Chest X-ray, PA view. Patient: 38 years old, sex F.
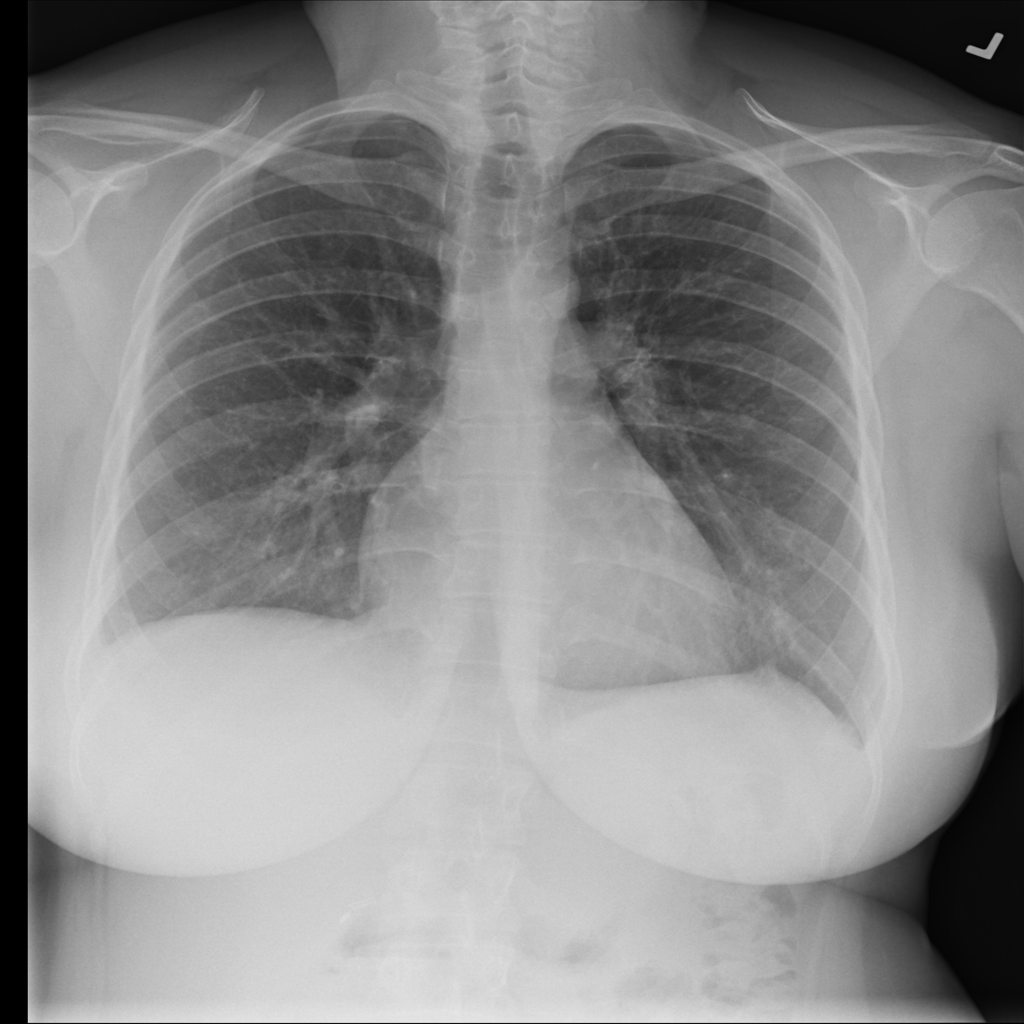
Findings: No Finding